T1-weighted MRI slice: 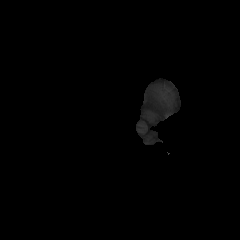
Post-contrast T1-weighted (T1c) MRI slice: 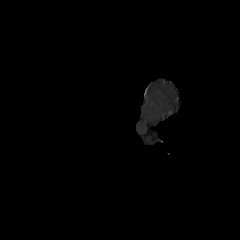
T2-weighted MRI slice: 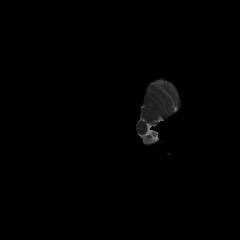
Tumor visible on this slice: no